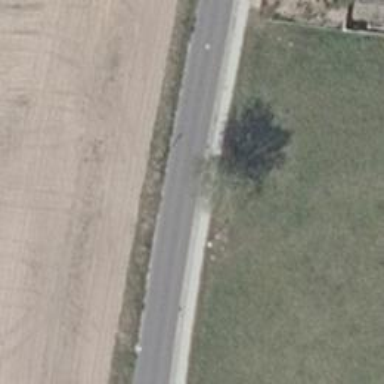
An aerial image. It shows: Asphalt sidewalk.